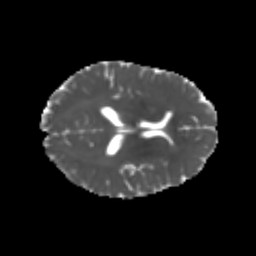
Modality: MD
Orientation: axial
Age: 23
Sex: male
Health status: healthy